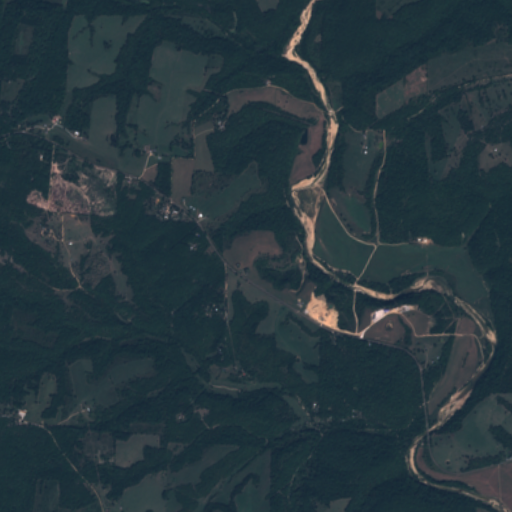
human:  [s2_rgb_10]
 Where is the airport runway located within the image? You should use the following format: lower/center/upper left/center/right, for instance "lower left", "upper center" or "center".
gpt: The airport runway is located in the upper left of the image.
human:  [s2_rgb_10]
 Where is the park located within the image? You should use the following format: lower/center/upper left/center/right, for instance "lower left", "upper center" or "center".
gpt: There is no park in the image.